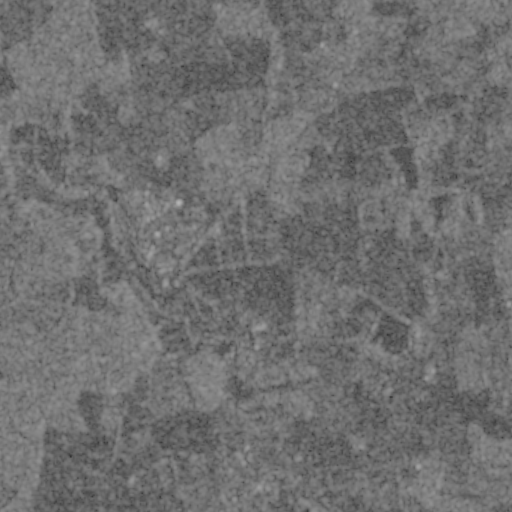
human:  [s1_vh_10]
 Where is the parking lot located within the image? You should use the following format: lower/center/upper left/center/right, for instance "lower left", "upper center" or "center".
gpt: The parking lot is located in the center left of the image.
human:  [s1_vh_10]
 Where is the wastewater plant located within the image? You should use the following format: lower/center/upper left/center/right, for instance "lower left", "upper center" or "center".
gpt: The wastewater plant is located in the lower center of the image.
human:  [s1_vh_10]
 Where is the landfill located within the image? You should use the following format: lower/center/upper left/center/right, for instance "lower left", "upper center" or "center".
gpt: There is no landfill in the image.

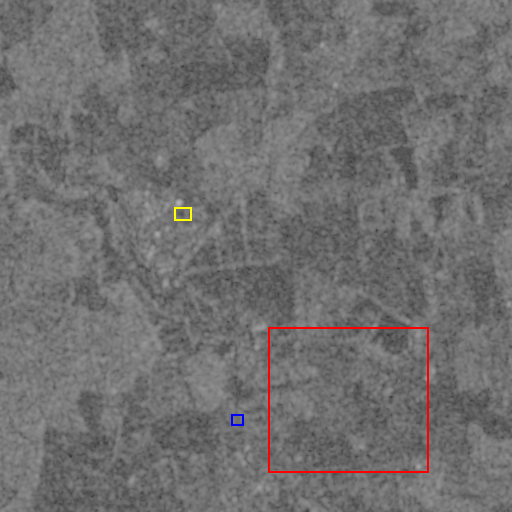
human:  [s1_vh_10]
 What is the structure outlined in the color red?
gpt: The structure outlined in red is a crop field.
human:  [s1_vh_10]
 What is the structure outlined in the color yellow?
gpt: The structure outlined in yellow is a park.
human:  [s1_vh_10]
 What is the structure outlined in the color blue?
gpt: The structure outlined in blue is a wastewater plant.
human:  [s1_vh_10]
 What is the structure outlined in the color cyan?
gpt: There is no cyan outline.